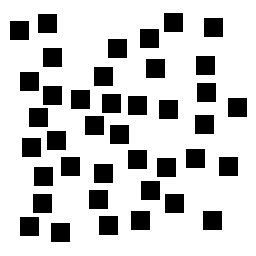
Squares: 40
Triangles: 0
Stars: 0
Total shapes: 40